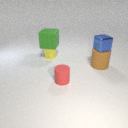
small yellow metal cylinder behind large brown rubber cylinder